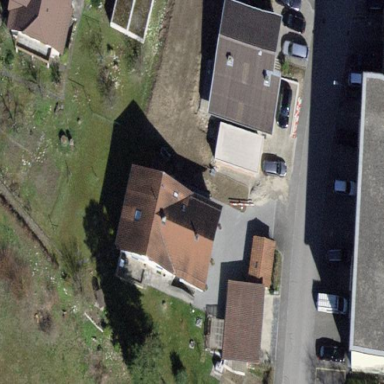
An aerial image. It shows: Building with tile roof.